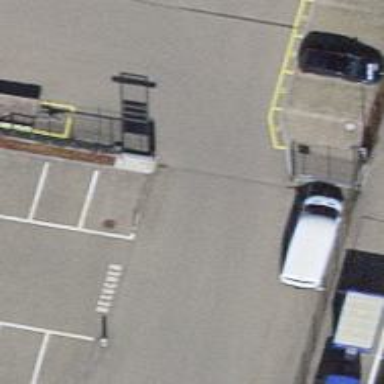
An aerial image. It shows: Gate.